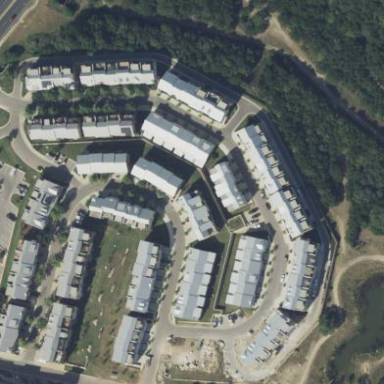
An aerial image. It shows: Residential area with apartments.